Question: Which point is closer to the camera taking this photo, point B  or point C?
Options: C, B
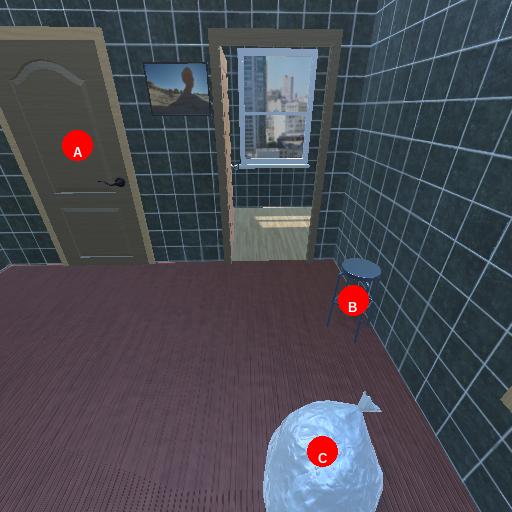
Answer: C